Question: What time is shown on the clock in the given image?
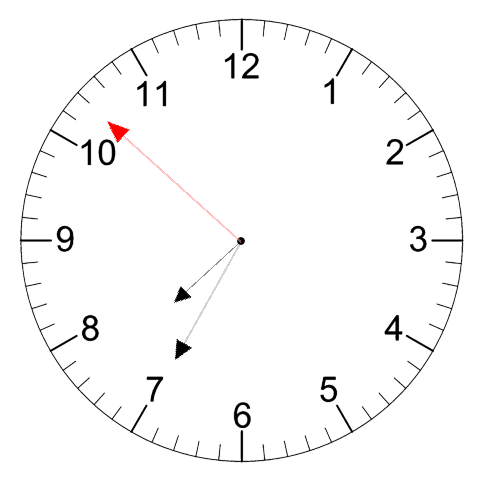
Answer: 07:34:52